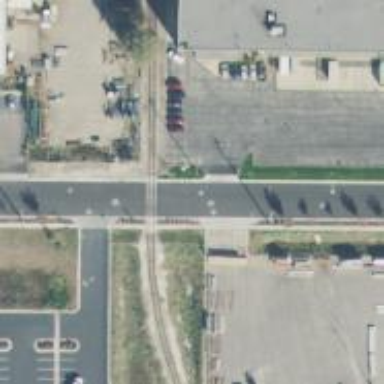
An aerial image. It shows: Railway spur service.